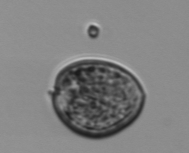
Label: Prorocentrum